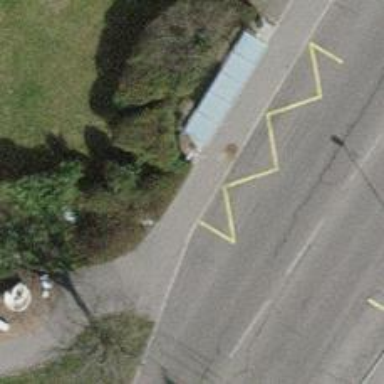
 serving as platform for public transportation."